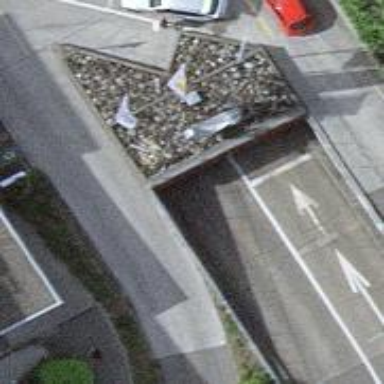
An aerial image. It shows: Parking area.